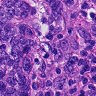
Metastatic tissue present: yes